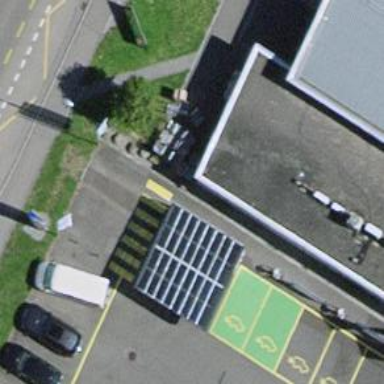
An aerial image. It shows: Charging station.